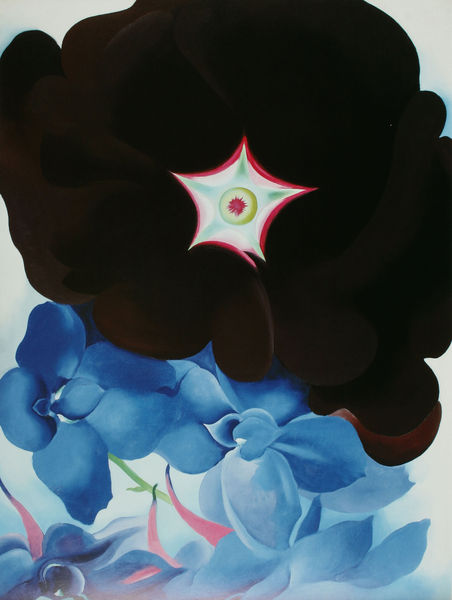
Titel: Schwarze Rosenmalve, Blauer Rittersporn
Künstler: Georgia O'Keeffe
Institution: Privatbesitz
Schlagwörter: blau, blätter, dunkel, gemälde, himmel, schatten, wasser, weiß, wolken, aquarell, bäume, gelb, grün, landschaft, ausschnitt, bewegung, blume, blumen, braun, bunt, frau, hell, hintergrund, licht, mitte, pastell, renoir, schwarz, skizze, zeichnung, blüte, blüten, haus, hund, rose, rot, wolke, flächig, hochformat, malerei, muster, ornament, symbolismus, blass, mensch, bild, öl, feld, felder, kalt, natur, flach, rauch, auge, kelch, spitzen, blatt, pflanze, pflanzen, kontrast, rosa, zart, kinder, kreis, rund, garten, stilleben, stillleben, hellblau, farbig, wellen, papier, komplementär, perspektive, moderne, abstrakt, farben, fläche, flächen, modern, dunkelgrün, farbe, formen, grafik, graphik, hellgrün, lila, violett, klein, wasserfarbe, ausflug, amerika, rand, romantik, dunkelblau, einfach, jugendstil, detail, monet, nah, symmetrie, floral, tusch, malerin, stil, erotik, japanisch, fallen, exotik, gewächs, o keiffe, frühling, abstraktion, surreal, surrealismus, leuchten, abstrahiert, foto, fotografie, blütenblätter, harmonie, pink, stiel, stiele, tusche, wasserfarben, eckig, motiv, rechteck, stern, rosee, explosion, strahlen, wurzel, farbflächen, symmetrisch, farbfläche, traum, acryl, form, groß, sex, blumenstillleben, stengel, druck, punkt, hässlich, stilisiert, plakat, leinwand, stempel, flora, lilie, stängel, fleck, figural, organisch, ornamental, geometrisch, zacken, bedrohung, leben, knospe, iris, verschlungen, blütenblatt, rötlich, urwald, kühl, detaill, diagonale, sinnlich, veilchen, zentrum, zipfel, leicht, usa, mittelpunkt, lich, farbfelder, narzisse, lilien, kitsch, farbverlauf, shwarz, art deco, design, dekorativ, verlauf, geometrie, vertiefung, bauschig, tunnel, gegenständlich, rittersporn, pastel, abgrenzung, gouache, fünfeck, orchidee, farbkontrast, roas, abstarkt, asymmetrisch, mittig, farbfeld, verläufe, neuzeit, windrose, spannung, neon, künstlich, gro, blumig, zauber, rispe, stiefmütterchen, mythisch, rosarot, primel, volumen, keeffe, ursprung, bllau, geschlechtsverkehr, konkret, schwarzbraun, akryl, o'eeffe, familienfeier, airbrush, georgia, orchideen, o´keeffe, keefe, georgia o'eeffe, georgia o´keeffe, georgia o'eefe, giorgia, o`keeffe, hibiskus, abstrakt fraktal, aerosol, assymetrisch, ausschitte, blumenbild, blütenstempel, detaille, dominanz, erdrücken, explosionsartig, expresionen, fruchtknoten, giorgia o'eefe, hellbalau, huhjh, iuhuhuh, jkkjhbh, jnkjbkj, kjijihkjknj, lkjijij, lume, mytisch, orhidee, pflanzenteil, poppig, roda, rosa schwarz, schwarze blüte, schwarze madonna, sss, tamara, trennungg, unatürlich